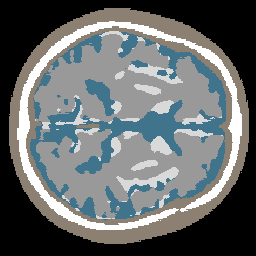
Label: no_lesion